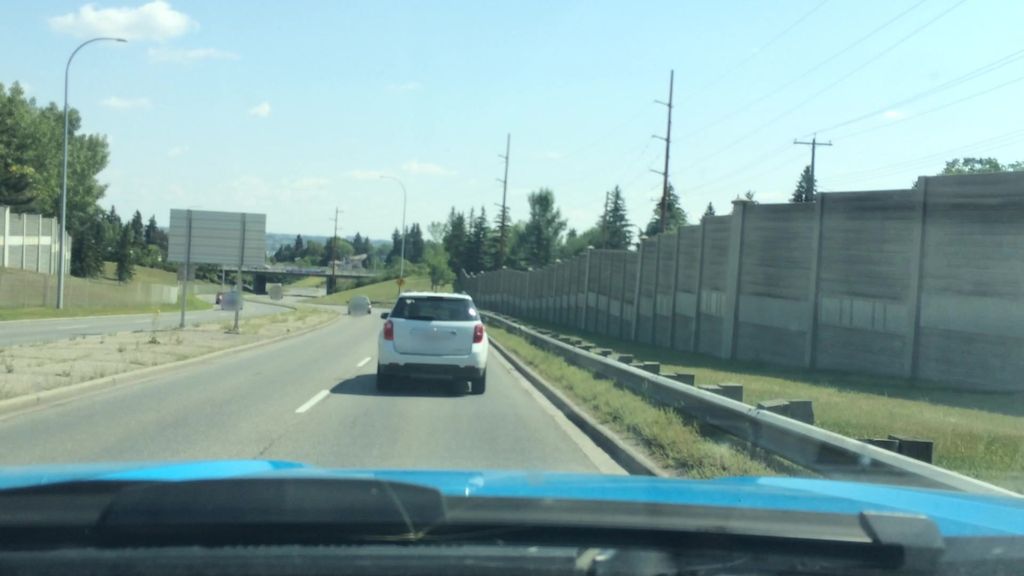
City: calgary